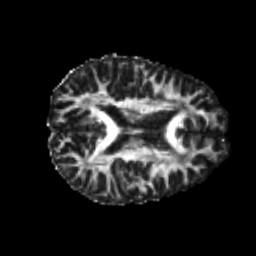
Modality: FA
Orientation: axial
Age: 19
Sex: male
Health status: healthy
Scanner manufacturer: philips
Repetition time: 7.391 s
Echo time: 0.08599 s